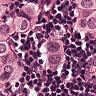
Metastatic tissue present: yes